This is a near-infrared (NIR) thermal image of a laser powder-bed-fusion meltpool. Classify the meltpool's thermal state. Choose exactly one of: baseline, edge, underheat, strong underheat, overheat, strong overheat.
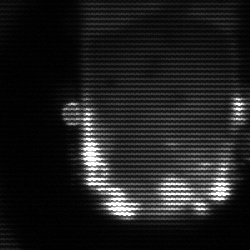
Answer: baseline